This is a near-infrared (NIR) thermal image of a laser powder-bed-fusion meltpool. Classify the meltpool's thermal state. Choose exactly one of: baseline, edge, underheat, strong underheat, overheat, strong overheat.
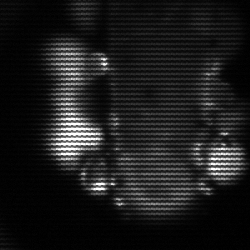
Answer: strong underheat